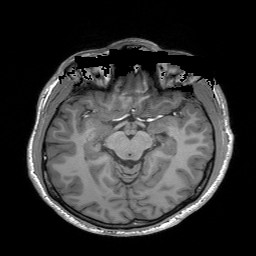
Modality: T1w
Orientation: coronal